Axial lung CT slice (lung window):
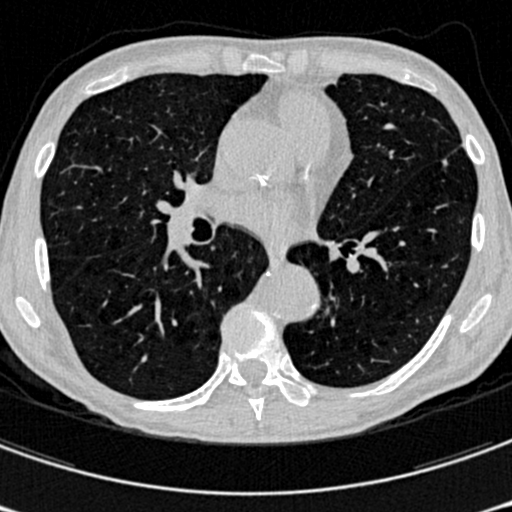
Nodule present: no